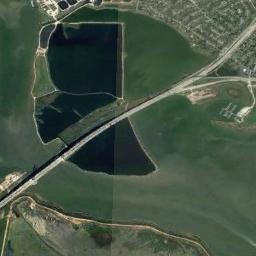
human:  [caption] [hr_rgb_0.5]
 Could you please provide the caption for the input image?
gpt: A bridge built on a dark green river .

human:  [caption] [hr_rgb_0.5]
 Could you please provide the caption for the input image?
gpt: A slender bridge spans the blue lake, Connecting two pieces of land, With many buildings and green plants on the land .

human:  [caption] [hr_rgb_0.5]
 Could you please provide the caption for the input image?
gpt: The bridge made a turn as it approached the shore .

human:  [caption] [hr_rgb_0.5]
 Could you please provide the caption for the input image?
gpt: There is a bridge over the swampy land .

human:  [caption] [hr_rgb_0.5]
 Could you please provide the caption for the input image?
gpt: There is a lake under the bridge .